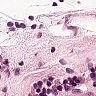
Metastatic tissue present: no